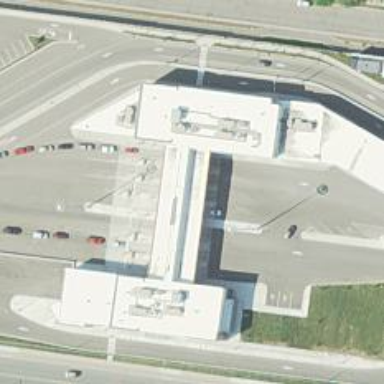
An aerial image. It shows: Border control barrier.